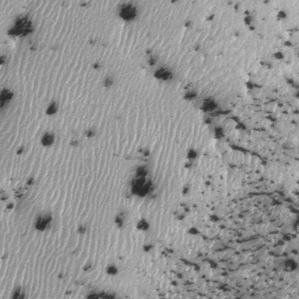
Label: frost